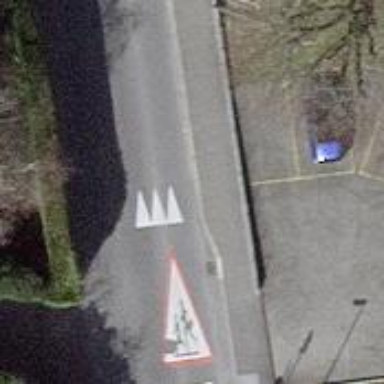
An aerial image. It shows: Traffic calming hump on the road.